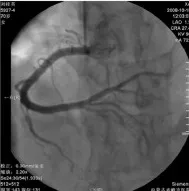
Coronary angiography of an essential thrombocythemia case with acute myocardial infarction. Examination results of the. First.
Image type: radiology (ultrasound)